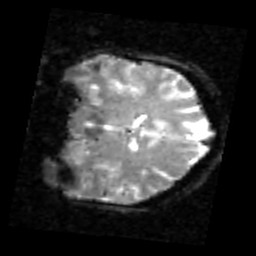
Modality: inplaneT2
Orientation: coronal
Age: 34
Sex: male